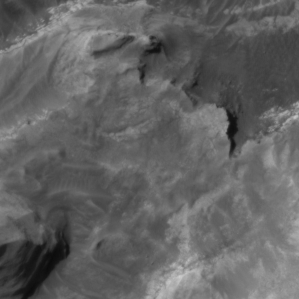
Label: non_frost